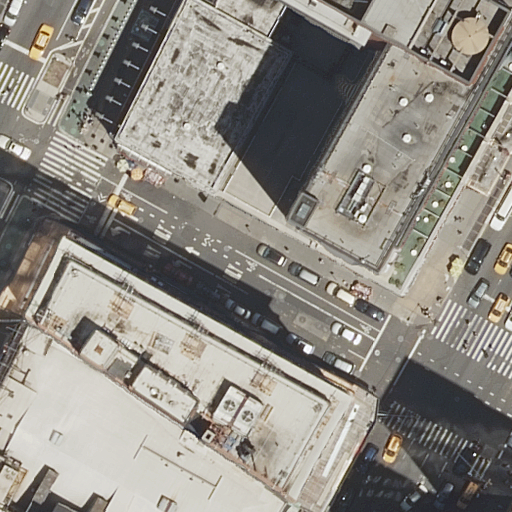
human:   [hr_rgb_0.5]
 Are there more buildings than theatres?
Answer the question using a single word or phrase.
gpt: yes

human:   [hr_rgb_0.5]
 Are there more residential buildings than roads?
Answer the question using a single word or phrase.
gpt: no

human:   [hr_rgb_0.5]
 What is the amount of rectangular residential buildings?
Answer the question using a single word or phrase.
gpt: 3

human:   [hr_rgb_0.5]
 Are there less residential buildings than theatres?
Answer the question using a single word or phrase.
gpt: no

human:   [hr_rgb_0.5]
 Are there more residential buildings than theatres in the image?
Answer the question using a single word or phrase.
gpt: yes

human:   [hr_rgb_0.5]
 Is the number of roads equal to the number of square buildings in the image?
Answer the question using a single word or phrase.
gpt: no

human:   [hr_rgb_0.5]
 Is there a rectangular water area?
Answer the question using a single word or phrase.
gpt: no

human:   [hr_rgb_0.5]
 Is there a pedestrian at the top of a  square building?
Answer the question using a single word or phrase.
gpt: no

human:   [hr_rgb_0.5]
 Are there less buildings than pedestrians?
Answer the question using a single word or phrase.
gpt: no

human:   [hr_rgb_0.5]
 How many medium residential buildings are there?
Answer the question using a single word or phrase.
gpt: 0

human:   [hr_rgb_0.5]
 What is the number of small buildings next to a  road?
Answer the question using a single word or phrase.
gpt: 1

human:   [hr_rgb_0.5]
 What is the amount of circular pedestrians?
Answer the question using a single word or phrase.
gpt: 0

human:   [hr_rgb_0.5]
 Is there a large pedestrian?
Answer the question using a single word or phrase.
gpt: yes

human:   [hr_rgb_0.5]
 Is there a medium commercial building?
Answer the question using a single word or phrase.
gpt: no

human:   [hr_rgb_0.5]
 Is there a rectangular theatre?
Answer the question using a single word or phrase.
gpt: yes

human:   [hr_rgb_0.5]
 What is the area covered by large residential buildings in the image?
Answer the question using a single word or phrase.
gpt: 2542m2

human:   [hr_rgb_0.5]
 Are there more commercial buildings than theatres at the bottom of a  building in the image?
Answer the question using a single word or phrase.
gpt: no

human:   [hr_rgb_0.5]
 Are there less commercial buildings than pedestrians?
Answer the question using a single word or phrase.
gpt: yes

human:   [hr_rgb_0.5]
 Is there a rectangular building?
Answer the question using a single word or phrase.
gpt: yes

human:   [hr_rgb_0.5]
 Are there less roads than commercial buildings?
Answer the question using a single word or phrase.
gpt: no

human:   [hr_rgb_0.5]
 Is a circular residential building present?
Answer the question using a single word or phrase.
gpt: no

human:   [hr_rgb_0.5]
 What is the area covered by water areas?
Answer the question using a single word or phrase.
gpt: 0m2

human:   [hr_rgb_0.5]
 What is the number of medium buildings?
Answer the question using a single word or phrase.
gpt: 0

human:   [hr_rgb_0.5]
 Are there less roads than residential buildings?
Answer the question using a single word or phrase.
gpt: no

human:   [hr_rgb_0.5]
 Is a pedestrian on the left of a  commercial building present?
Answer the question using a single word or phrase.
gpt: no

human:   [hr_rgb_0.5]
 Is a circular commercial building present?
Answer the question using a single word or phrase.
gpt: no

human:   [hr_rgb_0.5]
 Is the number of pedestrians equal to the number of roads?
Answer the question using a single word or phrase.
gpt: no

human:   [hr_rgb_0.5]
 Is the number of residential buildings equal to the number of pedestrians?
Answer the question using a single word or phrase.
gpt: no

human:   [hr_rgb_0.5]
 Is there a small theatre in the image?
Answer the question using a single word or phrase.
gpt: no

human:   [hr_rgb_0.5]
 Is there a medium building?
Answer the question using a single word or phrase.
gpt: no

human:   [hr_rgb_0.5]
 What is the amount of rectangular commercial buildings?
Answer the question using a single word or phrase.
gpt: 0

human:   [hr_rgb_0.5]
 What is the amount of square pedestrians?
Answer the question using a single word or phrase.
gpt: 0

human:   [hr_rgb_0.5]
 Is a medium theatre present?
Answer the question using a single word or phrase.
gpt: no

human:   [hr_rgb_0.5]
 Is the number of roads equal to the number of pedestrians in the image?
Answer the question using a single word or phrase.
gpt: no

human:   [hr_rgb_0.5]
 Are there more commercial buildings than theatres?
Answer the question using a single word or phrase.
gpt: no

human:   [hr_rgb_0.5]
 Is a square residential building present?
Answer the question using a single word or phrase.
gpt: no